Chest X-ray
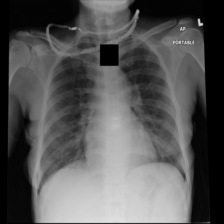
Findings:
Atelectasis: negative
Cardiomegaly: negative
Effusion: negative
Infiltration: negative
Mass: negative
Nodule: negative
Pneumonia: negative
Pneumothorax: negative
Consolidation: negative
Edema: negative
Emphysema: negative
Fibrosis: negative
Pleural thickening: negative
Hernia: negative